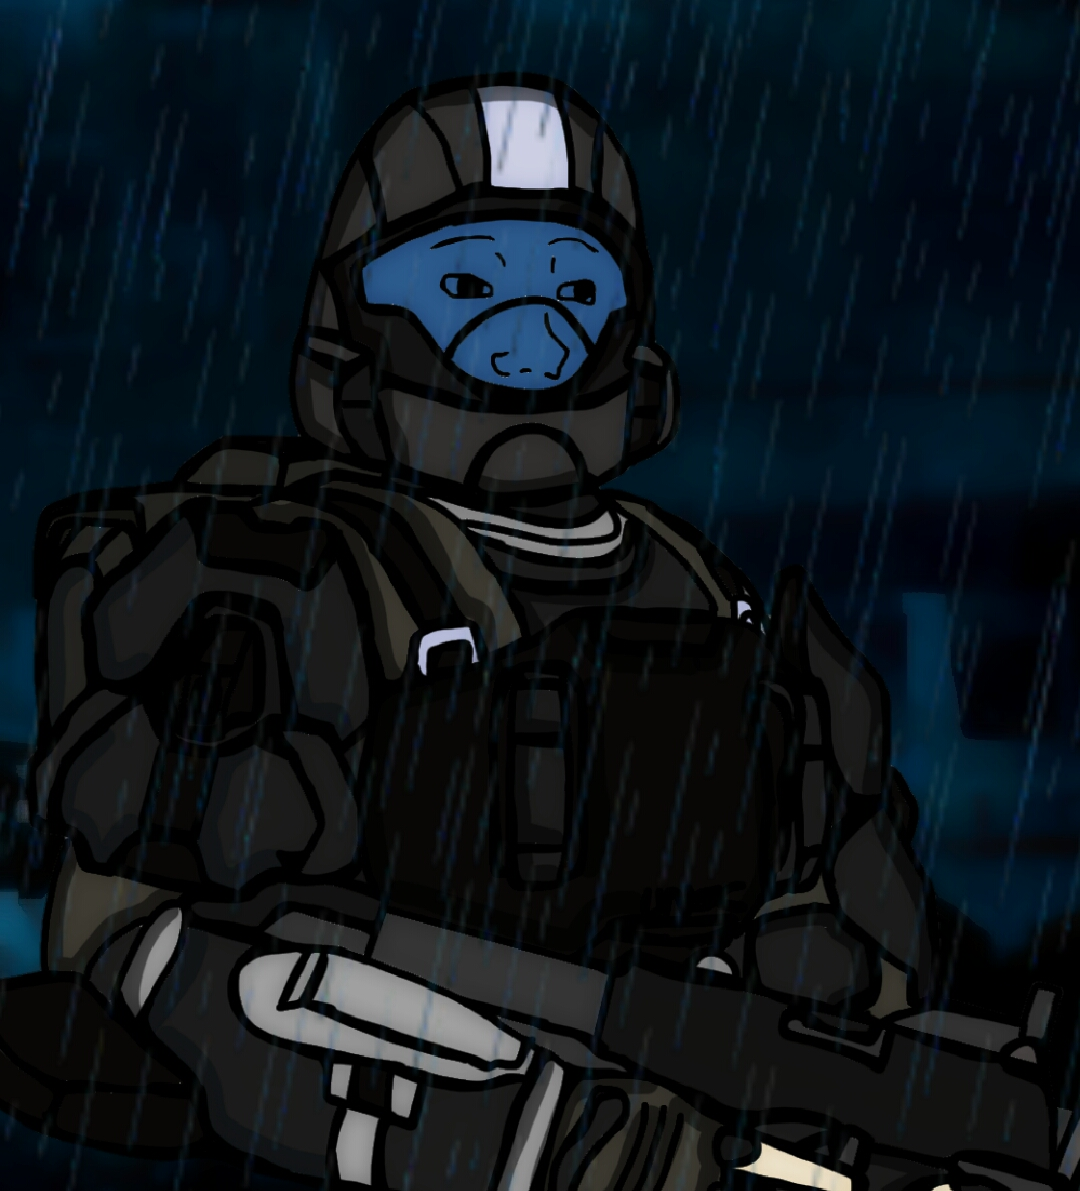
Label: 5_Wojak_with_Background